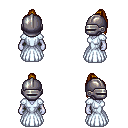
a pixel art fantasy rpg character, female body template, dark elf, purple skin, underdress, teal pants, blonde long topknot hairstyle, metal helm, four views (front, back, left, right), 2x2 character sprite sheet, small pixel art, hard edges, no anti-aliasing